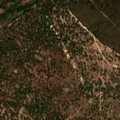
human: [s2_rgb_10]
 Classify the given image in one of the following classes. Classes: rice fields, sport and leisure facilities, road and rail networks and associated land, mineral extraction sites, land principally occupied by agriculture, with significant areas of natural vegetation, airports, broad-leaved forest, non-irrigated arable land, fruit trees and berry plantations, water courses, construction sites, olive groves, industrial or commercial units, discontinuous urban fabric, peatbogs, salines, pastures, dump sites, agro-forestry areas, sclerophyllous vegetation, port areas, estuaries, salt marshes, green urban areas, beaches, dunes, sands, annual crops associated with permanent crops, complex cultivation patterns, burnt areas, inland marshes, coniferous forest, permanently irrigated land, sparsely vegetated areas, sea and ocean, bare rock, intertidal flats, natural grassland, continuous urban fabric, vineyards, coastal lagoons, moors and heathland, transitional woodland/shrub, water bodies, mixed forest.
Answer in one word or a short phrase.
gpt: broad-leaved forest, coniferous forest, mixed forest, transitional woodland/shrub